Question: I have problem with push on repository.
> hint: Updates were rejected because the tip of your current branch is behindhint: its remote counterpart. Integrate the remote changes (e.g.hint: 'git pull ...') before pushing again.
But after pulling changes that was made by my friend, nothing happens.
We are working on different parts and I think that it should not be any conflicts.
We have only one branch.

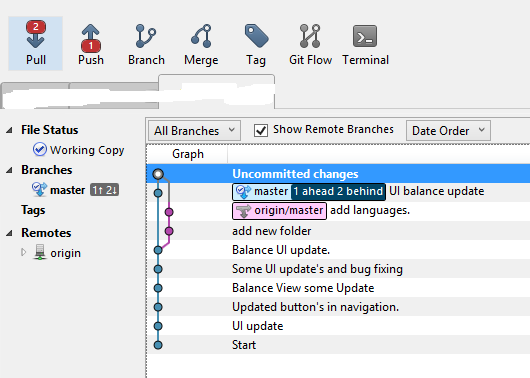
Answer: Here's what should work in your case:
'''
# Get the remote changes
# Two commits:
# - add new folder
# - add languages
git pull origin master
# This should have caused a merge commit.
# If Git asks you to provide a commit message, do that.
# If there are conflicts, fix them and commit the changes
# After that, push your changes (merge commit + UI balance update)
git push origin master
'''
This is pretty much the standard workflow - this works for pretty much everyone. If one of the commands shows an error, please update your question.
These things are best done from command line - understanding the underlying Git commands will be beneficial for you in the long run.